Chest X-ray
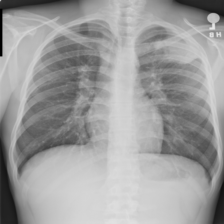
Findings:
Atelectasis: negative
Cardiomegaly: negative
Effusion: negative
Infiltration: negative
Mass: positive
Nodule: negative
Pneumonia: negative
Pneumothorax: negative
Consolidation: negative
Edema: negative
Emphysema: negative
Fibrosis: negative
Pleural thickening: negative
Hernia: negative